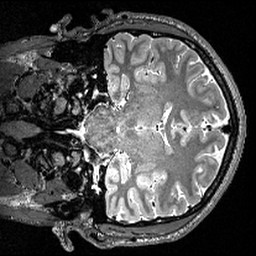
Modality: T2w
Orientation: coronal
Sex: male
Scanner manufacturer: siemens
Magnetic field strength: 3 T
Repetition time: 3 s
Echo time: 0.418 s